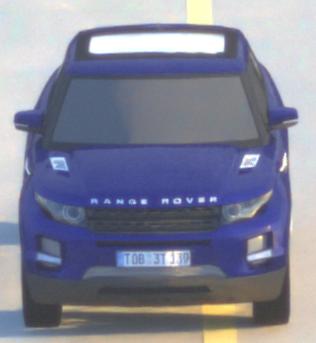
Make: Land Rover
Model: Range Rover Evoque 2.0 Si4
Detailed model: Range Rover Evoque (I)
Model produced from: 2011/08
Model produced until: 2013/11
Doors: 5
Color: blue
Road condition: dry road
Daytime: sunrise or sunset
Contrast: medium contrast